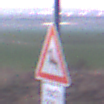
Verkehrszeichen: WildwechselRechts
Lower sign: LaengeEinerStrecke3
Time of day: SunriseSunset
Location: Outdoor (Nature)
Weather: Clear
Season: NotSpecified
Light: Natural